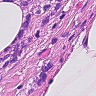
Metastatic tissue present: yes